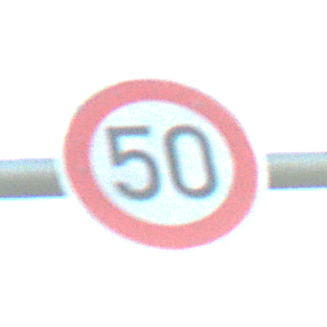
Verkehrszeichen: Geschwindigkeit50
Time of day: SunriseSunset
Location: Outdoor (Nature)
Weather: PartlyCloudy
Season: NotSpecified
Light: Natural